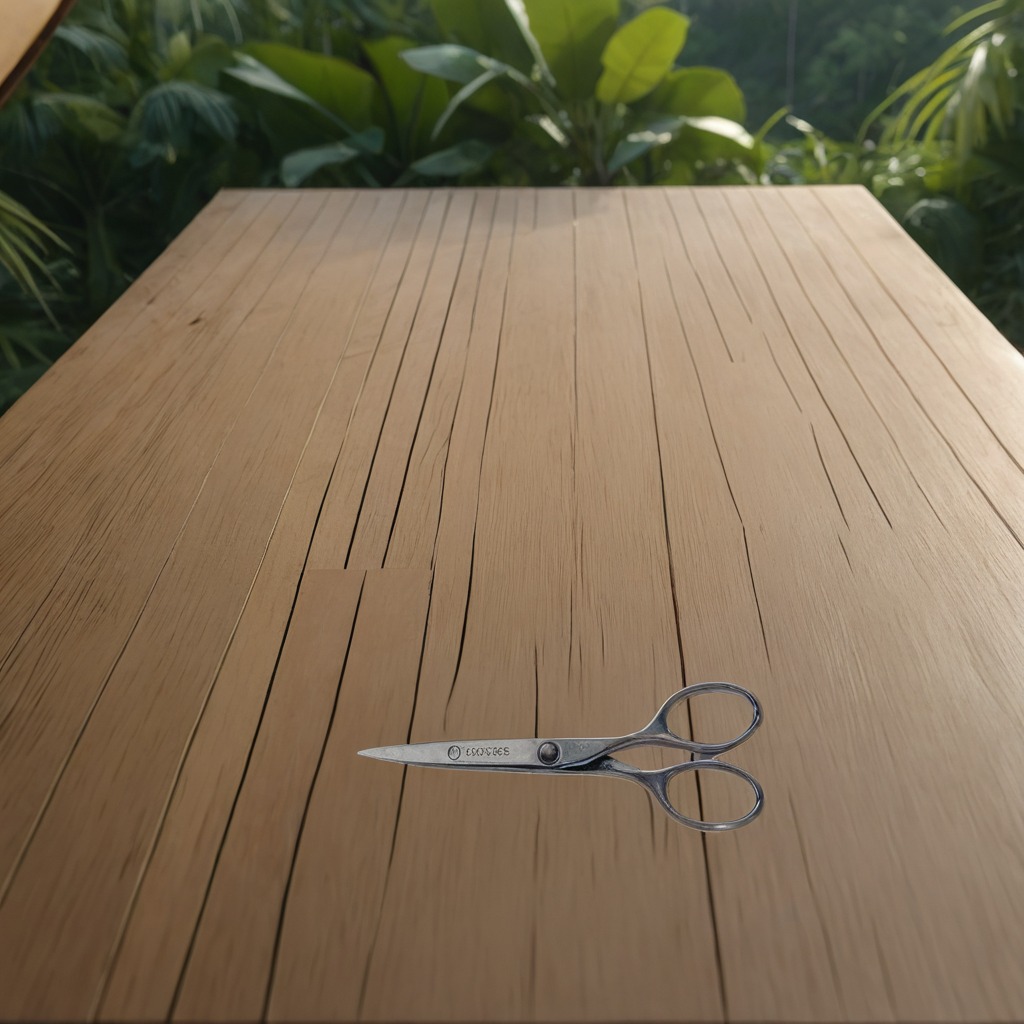
A scissor is lying on the wooden table inside a jungle field workshop tent humid ambient light worn but